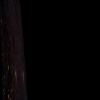
Label: space